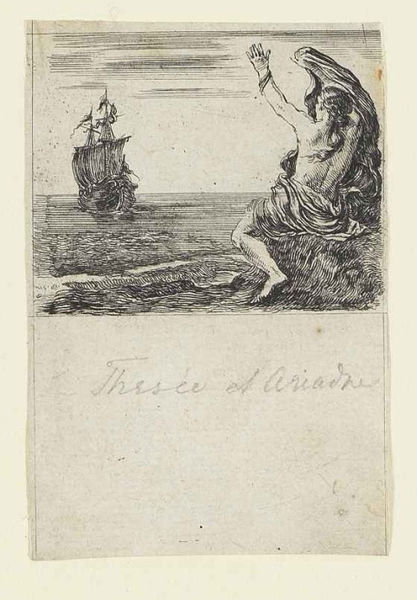
Titel: Jeu de la Mythologie - Theseus et Ariadne
Künstler: Stefano della Bella
Standort: Karlsruhe
Institution: Staatliche Kunsthalle Karlsruhe
Schlagwörter: felsen, fuß, gott, hand, himmel, mann, meer, nackt, umhang, wasser, weiß, wolken, see, ufer, frau, haar, rücken, schwarz, zeichnung, gras, tuch, arm, mensch, stein, feld, horizont, weite, wind, insel, gewand, haare, mantel, blatt, locken, boot, küste, rückenansicht, schiff, schrift, segel, segelboot, strand, welle, wellen, papier, fahnen, fahne, flagge, mast, segelschiff, fels, grafik, masten, seenot, sitzende, zopf, flucht, barfuss, abschied, druck, schwarz-weiß, schraffur, radierung, stich, illustration, bleistift, mythologie, buchseite, armband, nymphe, begrüssung, englisch, handschrift, rettung, pferdeschwanz, rumpf, fahrt, federzeichnung, winken, beschriftet, schifffahrt, schiffsbruch, schiffbrüchiger, naxos, poseidon, ariadne, sticj, andromeda, kreta, theseus, theseus und ariadne, thesie, papeir, druck+, thesee, kooge, theseus und aridane